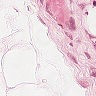
Metastatic tissue present: no